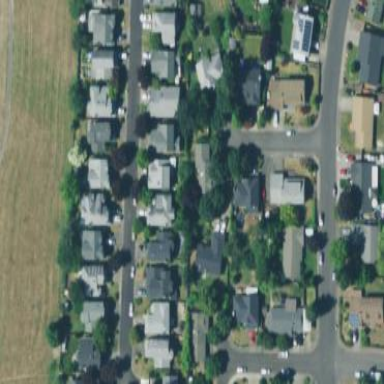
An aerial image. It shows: This residential area consists of single-family homes.